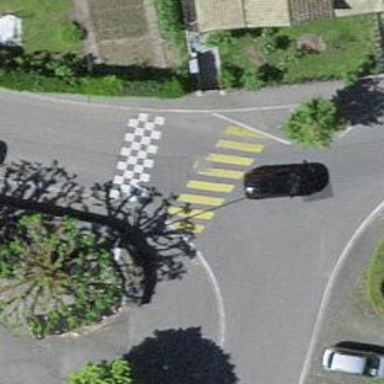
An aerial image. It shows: Marked road crossing.